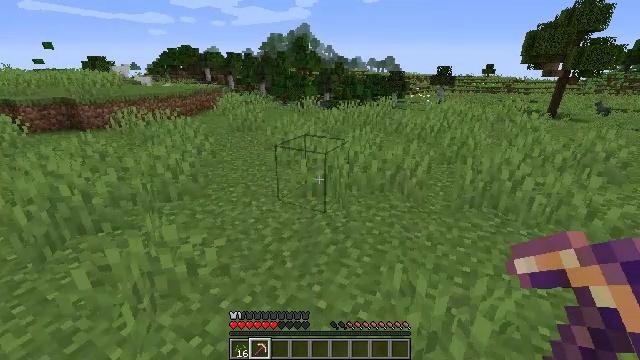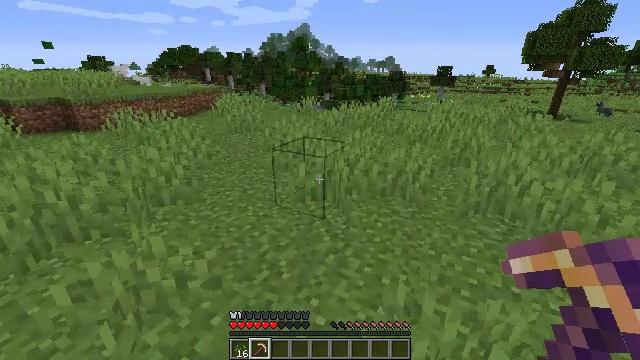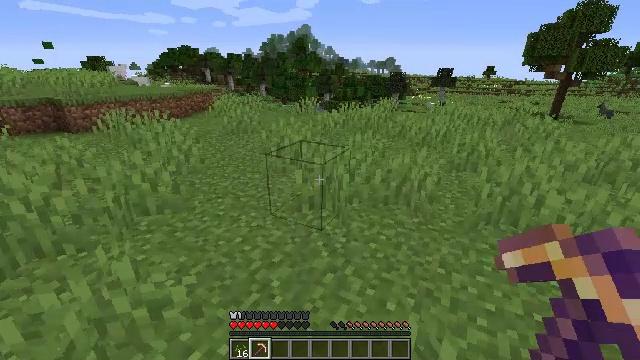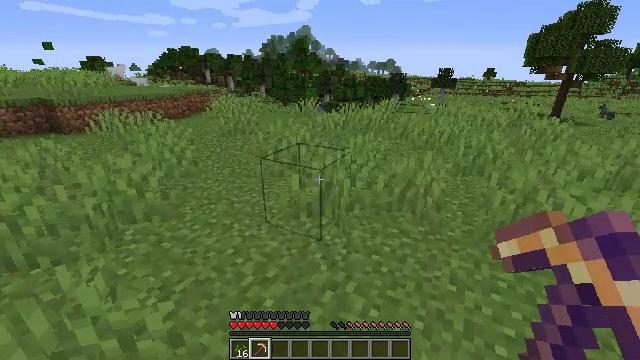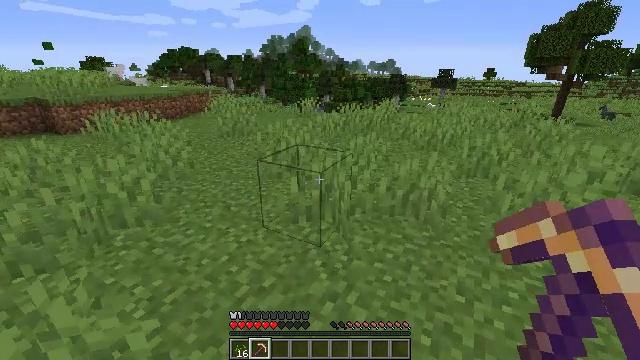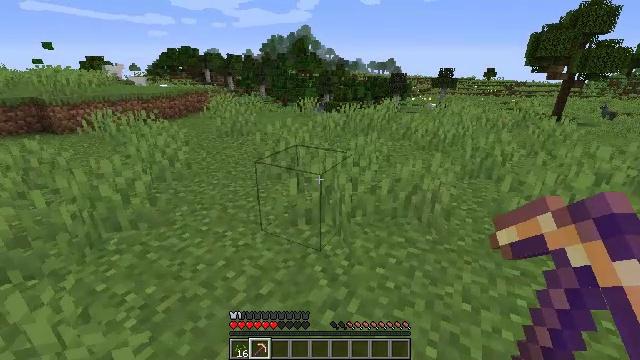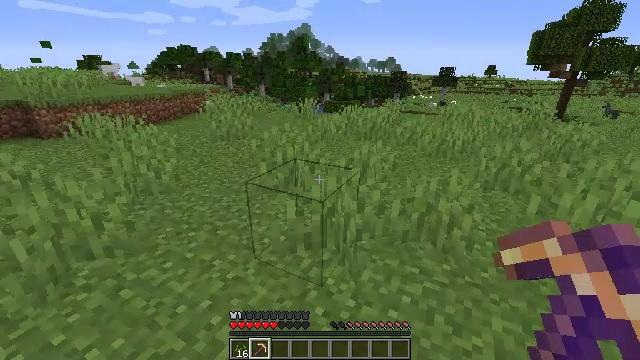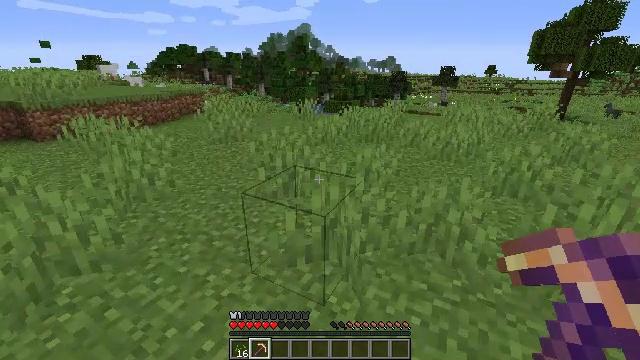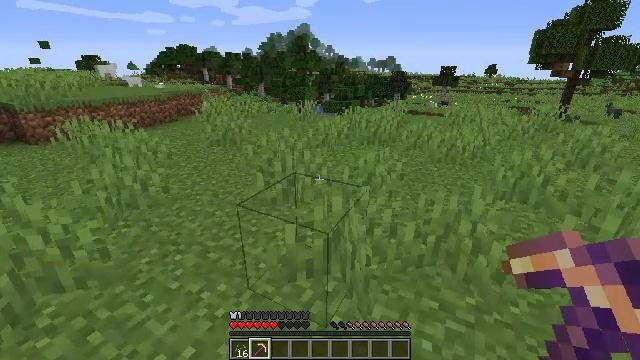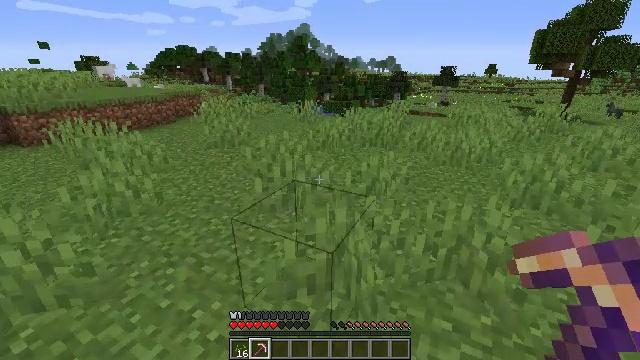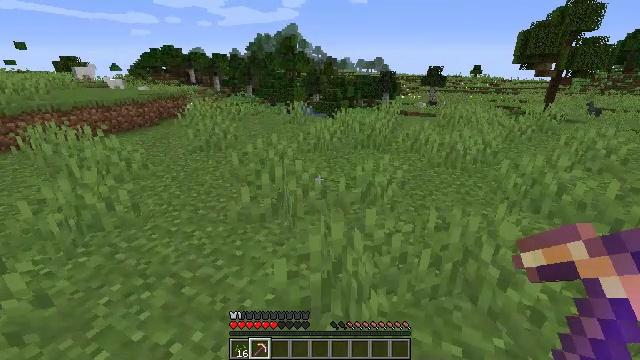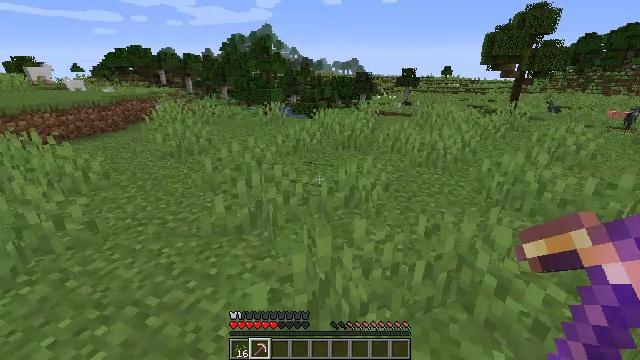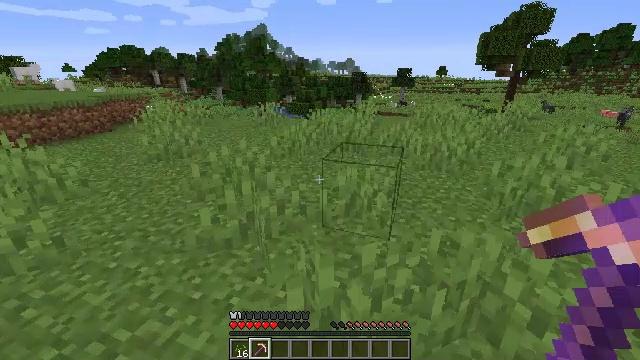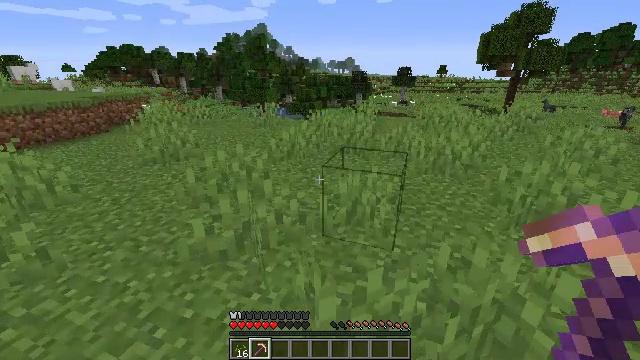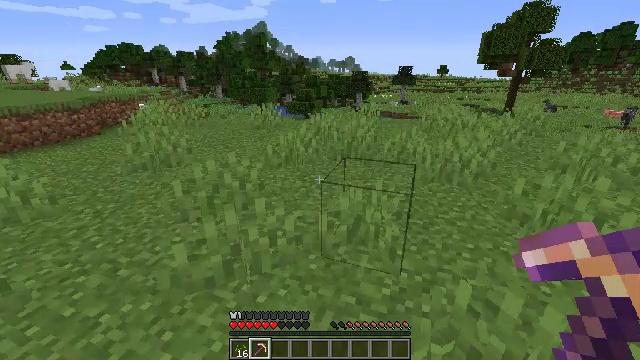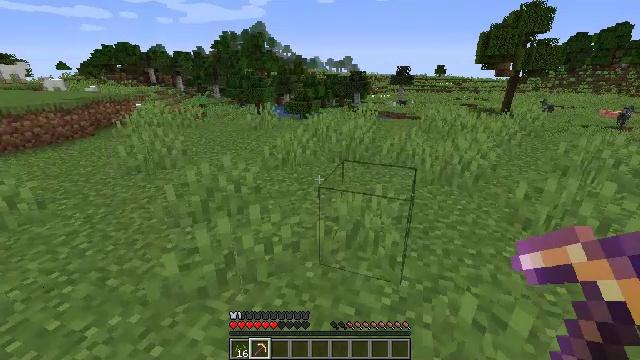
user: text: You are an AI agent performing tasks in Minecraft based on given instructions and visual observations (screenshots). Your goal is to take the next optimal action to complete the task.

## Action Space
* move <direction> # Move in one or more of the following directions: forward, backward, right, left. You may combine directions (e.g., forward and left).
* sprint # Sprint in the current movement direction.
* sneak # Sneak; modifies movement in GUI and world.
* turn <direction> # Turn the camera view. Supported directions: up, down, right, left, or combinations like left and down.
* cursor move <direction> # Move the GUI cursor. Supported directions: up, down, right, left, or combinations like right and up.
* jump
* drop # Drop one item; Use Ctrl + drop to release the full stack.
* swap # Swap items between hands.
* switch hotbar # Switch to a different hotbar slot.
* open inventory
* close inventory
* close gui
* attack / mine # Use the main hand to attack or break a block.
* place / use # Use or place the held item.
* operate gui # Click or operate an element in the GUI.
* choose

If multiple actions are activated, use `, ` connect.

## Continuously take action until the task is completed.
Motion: motion action
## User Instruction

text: Harvest grass block to clear the area.
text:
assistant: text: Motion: move forward
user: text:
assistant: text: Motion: move forward
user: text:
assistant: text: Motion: move forward
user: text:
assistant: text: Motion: move forward
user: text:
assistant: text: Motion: move forward
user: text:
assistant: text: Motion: move forward
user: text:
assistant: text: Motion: move forward
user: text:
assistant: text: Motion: move forward
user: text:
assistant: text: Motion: move forward
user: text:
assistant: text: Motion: move forward, turn right
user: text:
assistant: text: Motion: move forward, turn right
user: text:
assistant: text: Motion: move forward
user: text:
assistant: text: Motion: move forward
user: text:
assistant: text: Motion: move forward
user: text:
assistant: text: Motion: move forward
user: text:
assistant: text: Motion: move forward, turn right
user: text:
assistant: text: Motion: move forward, turn right
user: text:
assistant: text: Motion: move forward, turn right
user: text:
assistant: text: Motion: move forward
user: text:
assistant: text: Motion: move forward
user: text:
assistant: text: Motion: move forward
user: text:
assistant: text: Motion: move forward
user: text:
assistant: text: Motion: move forward
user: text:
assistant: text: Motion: move forward
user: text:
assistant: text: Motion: move forward
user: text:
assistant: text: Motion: move forward
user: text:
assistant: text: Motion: move forward, turn down
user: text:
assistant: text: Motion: move forward
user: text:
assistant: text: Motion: move forward
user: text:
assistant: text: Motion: move forward